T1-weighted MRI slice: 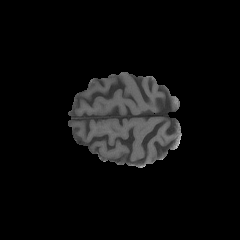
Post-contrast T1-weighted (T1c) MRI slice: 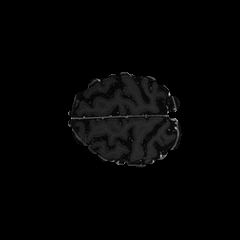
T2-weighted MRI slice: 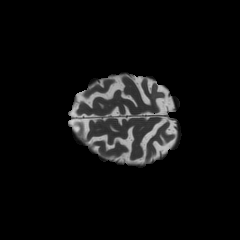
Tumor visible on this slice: no